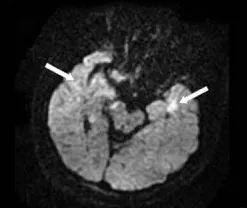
Brain magnetic resonance imaging and computed tomography (CT) scans. Temporal lobe. Arrows).
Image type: radiology (mri)